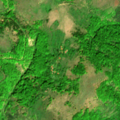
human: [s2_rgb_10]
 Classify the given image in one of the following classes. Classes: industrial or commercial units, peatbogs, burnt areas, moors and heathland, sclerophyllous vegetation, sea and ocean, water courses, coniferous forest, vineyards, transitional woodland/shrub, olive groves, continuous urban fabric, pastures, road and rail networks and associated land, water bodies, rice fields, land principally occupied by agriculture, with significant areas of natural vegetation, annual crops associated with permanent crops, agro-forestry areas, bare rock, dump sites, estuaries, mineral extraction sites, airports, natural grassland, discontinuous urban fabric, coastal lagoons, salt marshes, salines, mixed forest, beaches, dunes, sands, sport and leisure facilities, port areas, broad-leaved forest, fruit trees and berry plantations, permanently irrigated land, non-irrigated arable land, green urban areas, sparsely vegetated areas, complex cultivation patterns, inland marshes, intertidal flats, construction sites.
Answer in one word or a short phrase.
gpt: broad-leaved forest, coniferous forest, natural grassland, transitional woodland/shrub